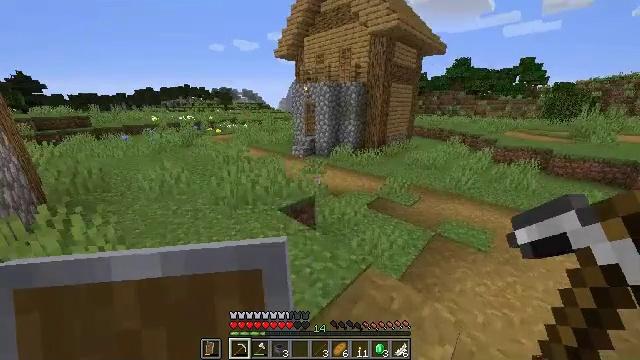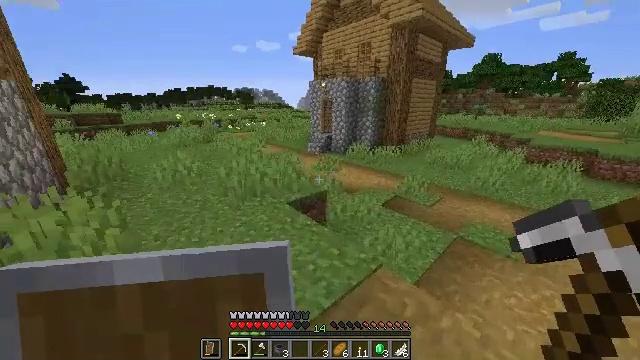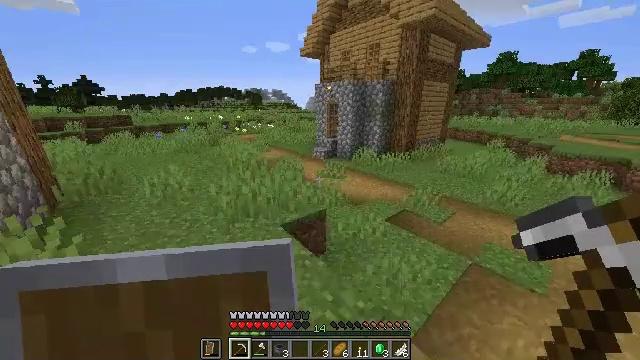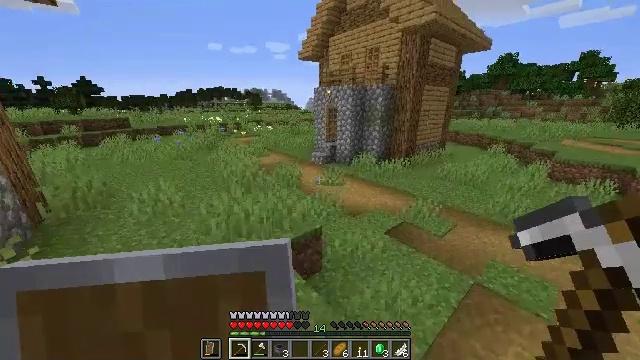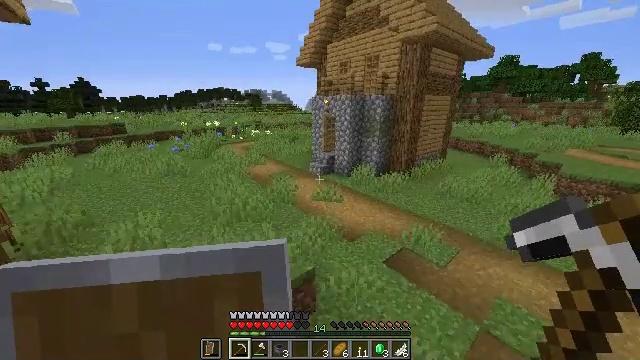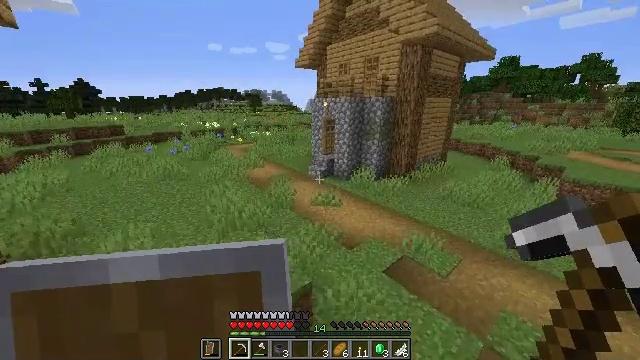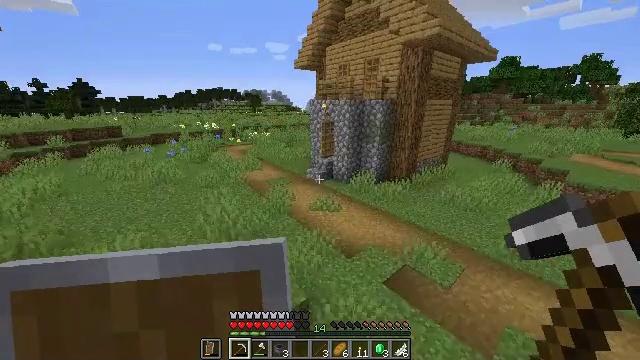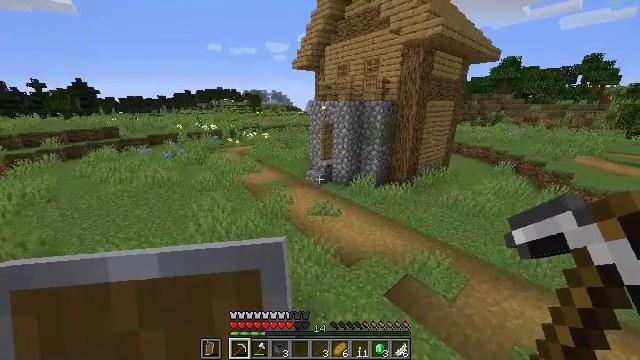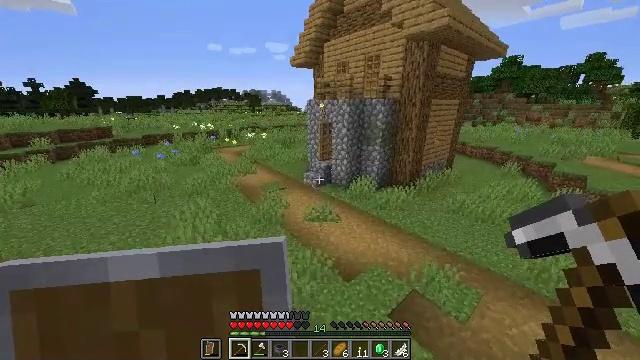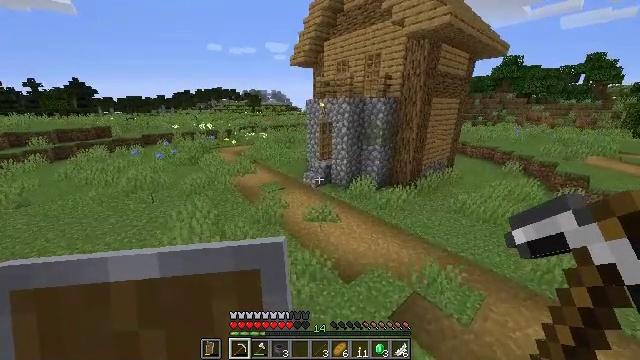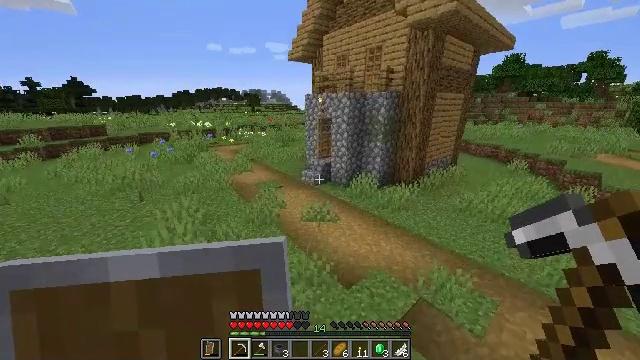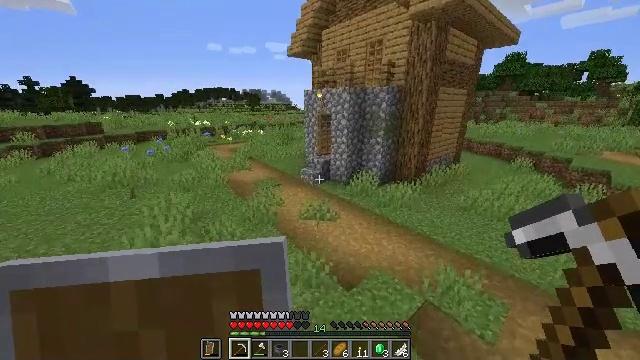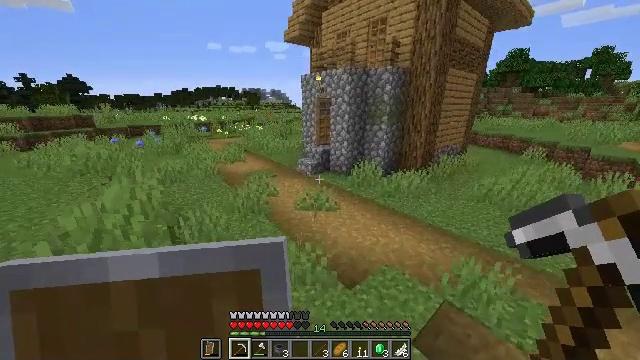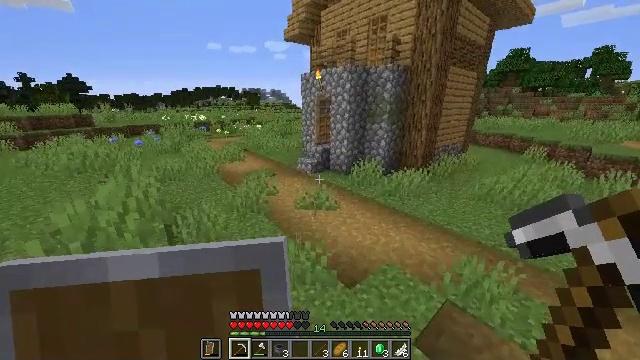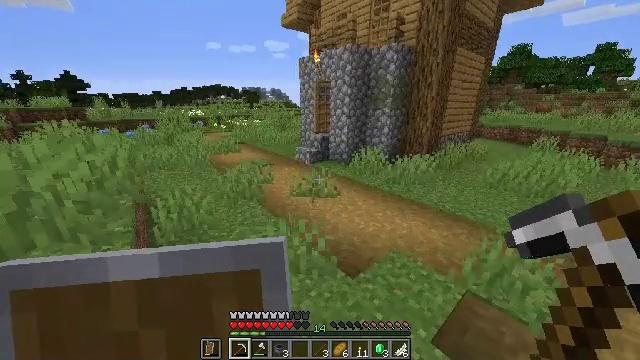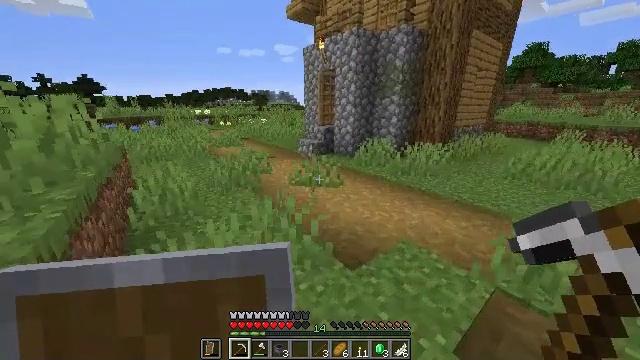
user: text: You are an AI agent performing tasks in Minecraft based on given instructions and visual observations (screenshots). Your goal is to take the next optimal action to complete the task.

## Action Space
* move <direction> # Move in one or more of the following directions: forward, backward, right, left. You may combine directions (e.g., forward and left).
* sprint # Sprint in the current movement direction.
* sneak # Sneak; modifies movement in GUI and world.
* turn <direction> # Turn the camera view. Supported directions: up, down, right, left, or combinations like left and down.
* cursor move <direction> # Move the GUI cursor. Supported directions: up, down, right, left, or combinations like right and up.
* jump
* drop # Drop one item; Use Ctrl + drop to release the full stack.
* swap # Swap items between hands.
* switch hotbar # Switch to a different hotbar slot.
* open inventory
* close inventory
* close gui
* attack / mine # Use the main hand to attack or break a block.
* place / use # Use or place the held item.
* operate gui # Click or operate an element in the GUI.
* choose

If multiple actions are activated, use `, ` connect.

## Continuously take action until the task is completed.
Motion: motion action
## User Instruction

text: Mine the cauldron block.
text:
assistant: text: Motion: move forward, sprint, turn left, jump
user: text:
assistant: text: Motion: move forward, sprint, turn left, jump
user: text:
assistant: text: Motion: move forward, sprint, jump
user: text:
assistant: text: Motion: move forward, sprint, jump
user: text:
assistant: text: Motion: move forward, sprint, jump
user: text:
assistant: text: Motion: move forward, sprint, jump
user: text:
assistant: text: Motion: move forward, sprint, jump
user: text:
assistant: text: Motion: move forward, sprint, jump
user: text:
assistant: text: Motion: move forward, sprint, jump
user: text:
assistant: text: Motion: move forward, sprint, jump
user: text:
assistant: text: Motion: move forward, sprint, jump
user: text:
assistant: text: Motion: move forward, sprint, jump
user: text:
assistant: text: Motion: move forward, sprint, jump
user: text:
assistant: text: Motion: move forward, sprint, jump
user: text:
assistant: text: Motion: move forward, sprint, turn left, jump
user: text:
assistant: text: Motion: move forward, sprint, turn left and up, jump
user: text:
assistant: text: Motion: move forward, sprint, jump
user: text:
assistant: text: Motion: move forward, sprint, jump
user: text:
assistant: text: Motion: move forward and move left, sprint, jump
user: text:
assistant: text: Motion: move forward and move left, sprint, jump
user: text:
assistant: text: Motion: move forward and move left, sprint, turn right and up, jump
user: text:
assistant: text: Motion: move forward and move left, sprint, turn right and up, jump
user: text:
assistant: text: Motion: move forward and move left, sprint, turn right and up, jump
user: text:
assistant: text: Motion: move forward and move left, sprint, jump
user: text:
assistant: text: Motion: move forward and move left, sprint, turn right, jump
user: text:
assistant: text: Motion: move forward and move left, sprint, turn right and up, jump
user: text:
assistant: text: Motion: move forward and move left, sprint, turn right and up
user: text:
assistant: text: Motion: move forward and move left, sprint, turn right
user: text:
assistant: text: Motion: move forward and move left, sprint, turn right and up
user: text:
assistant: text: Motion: move forward and move left, sprint, turn right